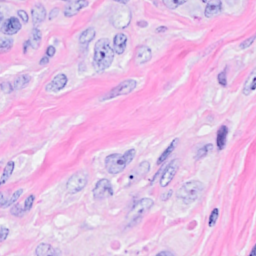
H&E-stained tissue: Breast